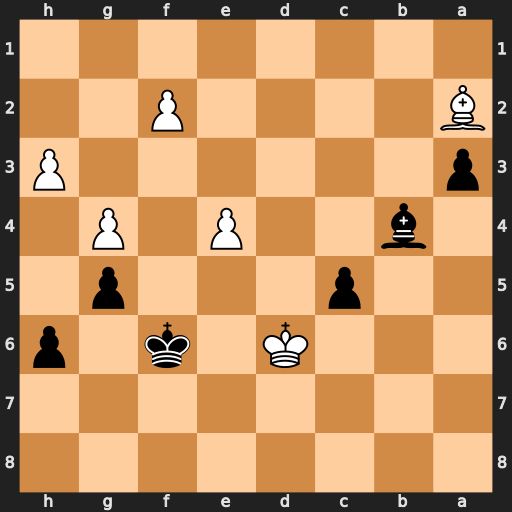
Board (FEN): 8/8/3K1k1p/2p3p1/1b2P1P1/p6P/B4P2/8
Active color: b
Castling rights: -
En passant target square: -
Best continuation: c4+ Kd5 c3